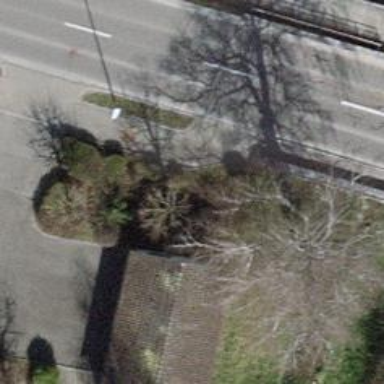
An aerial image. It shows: Sidewalk on bridge.